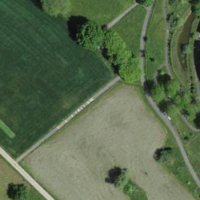
EUNIS habitat code: 25
Species observed at this site:
Prunus spinosa